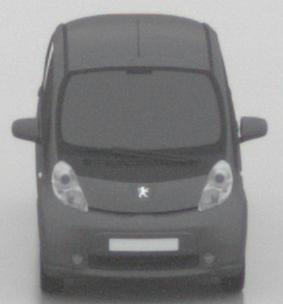
Make: Peugeot
Model: iOn
Detailed model: iOn
Model produced from: 2010/12
Model produced until: 2013/02
Doors: 5
Color: gray
Road condition: wet road
Daytime: midday
Contrast: low contrast